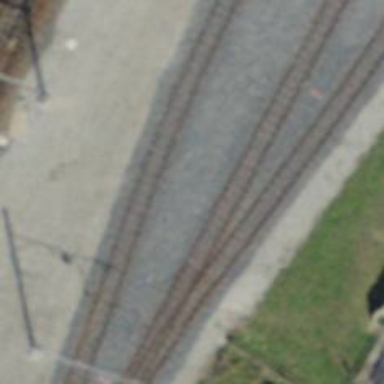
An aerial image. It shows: Narrow-gauge railway siding with one track.